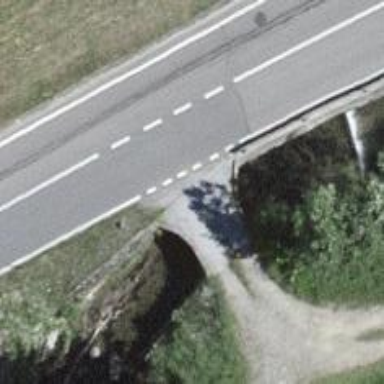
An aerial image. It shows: Culvert tunnel.